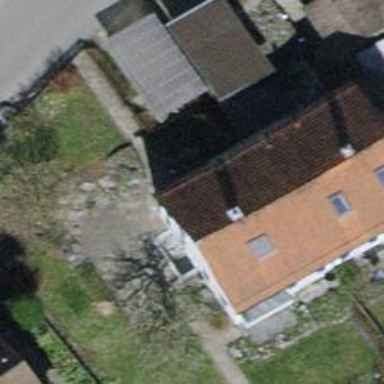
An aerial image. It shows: House with tiled roof.